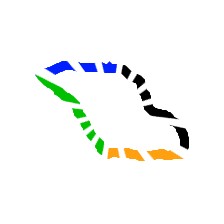
Shape: parallelogram